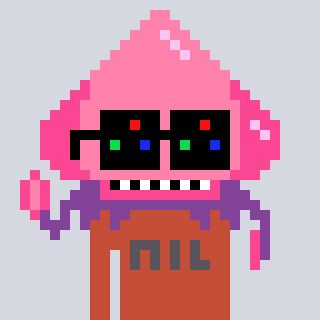
a pixel art character with square black sunglasses, a squid-shaped head and a rust-colored body on a cool background